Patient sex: M
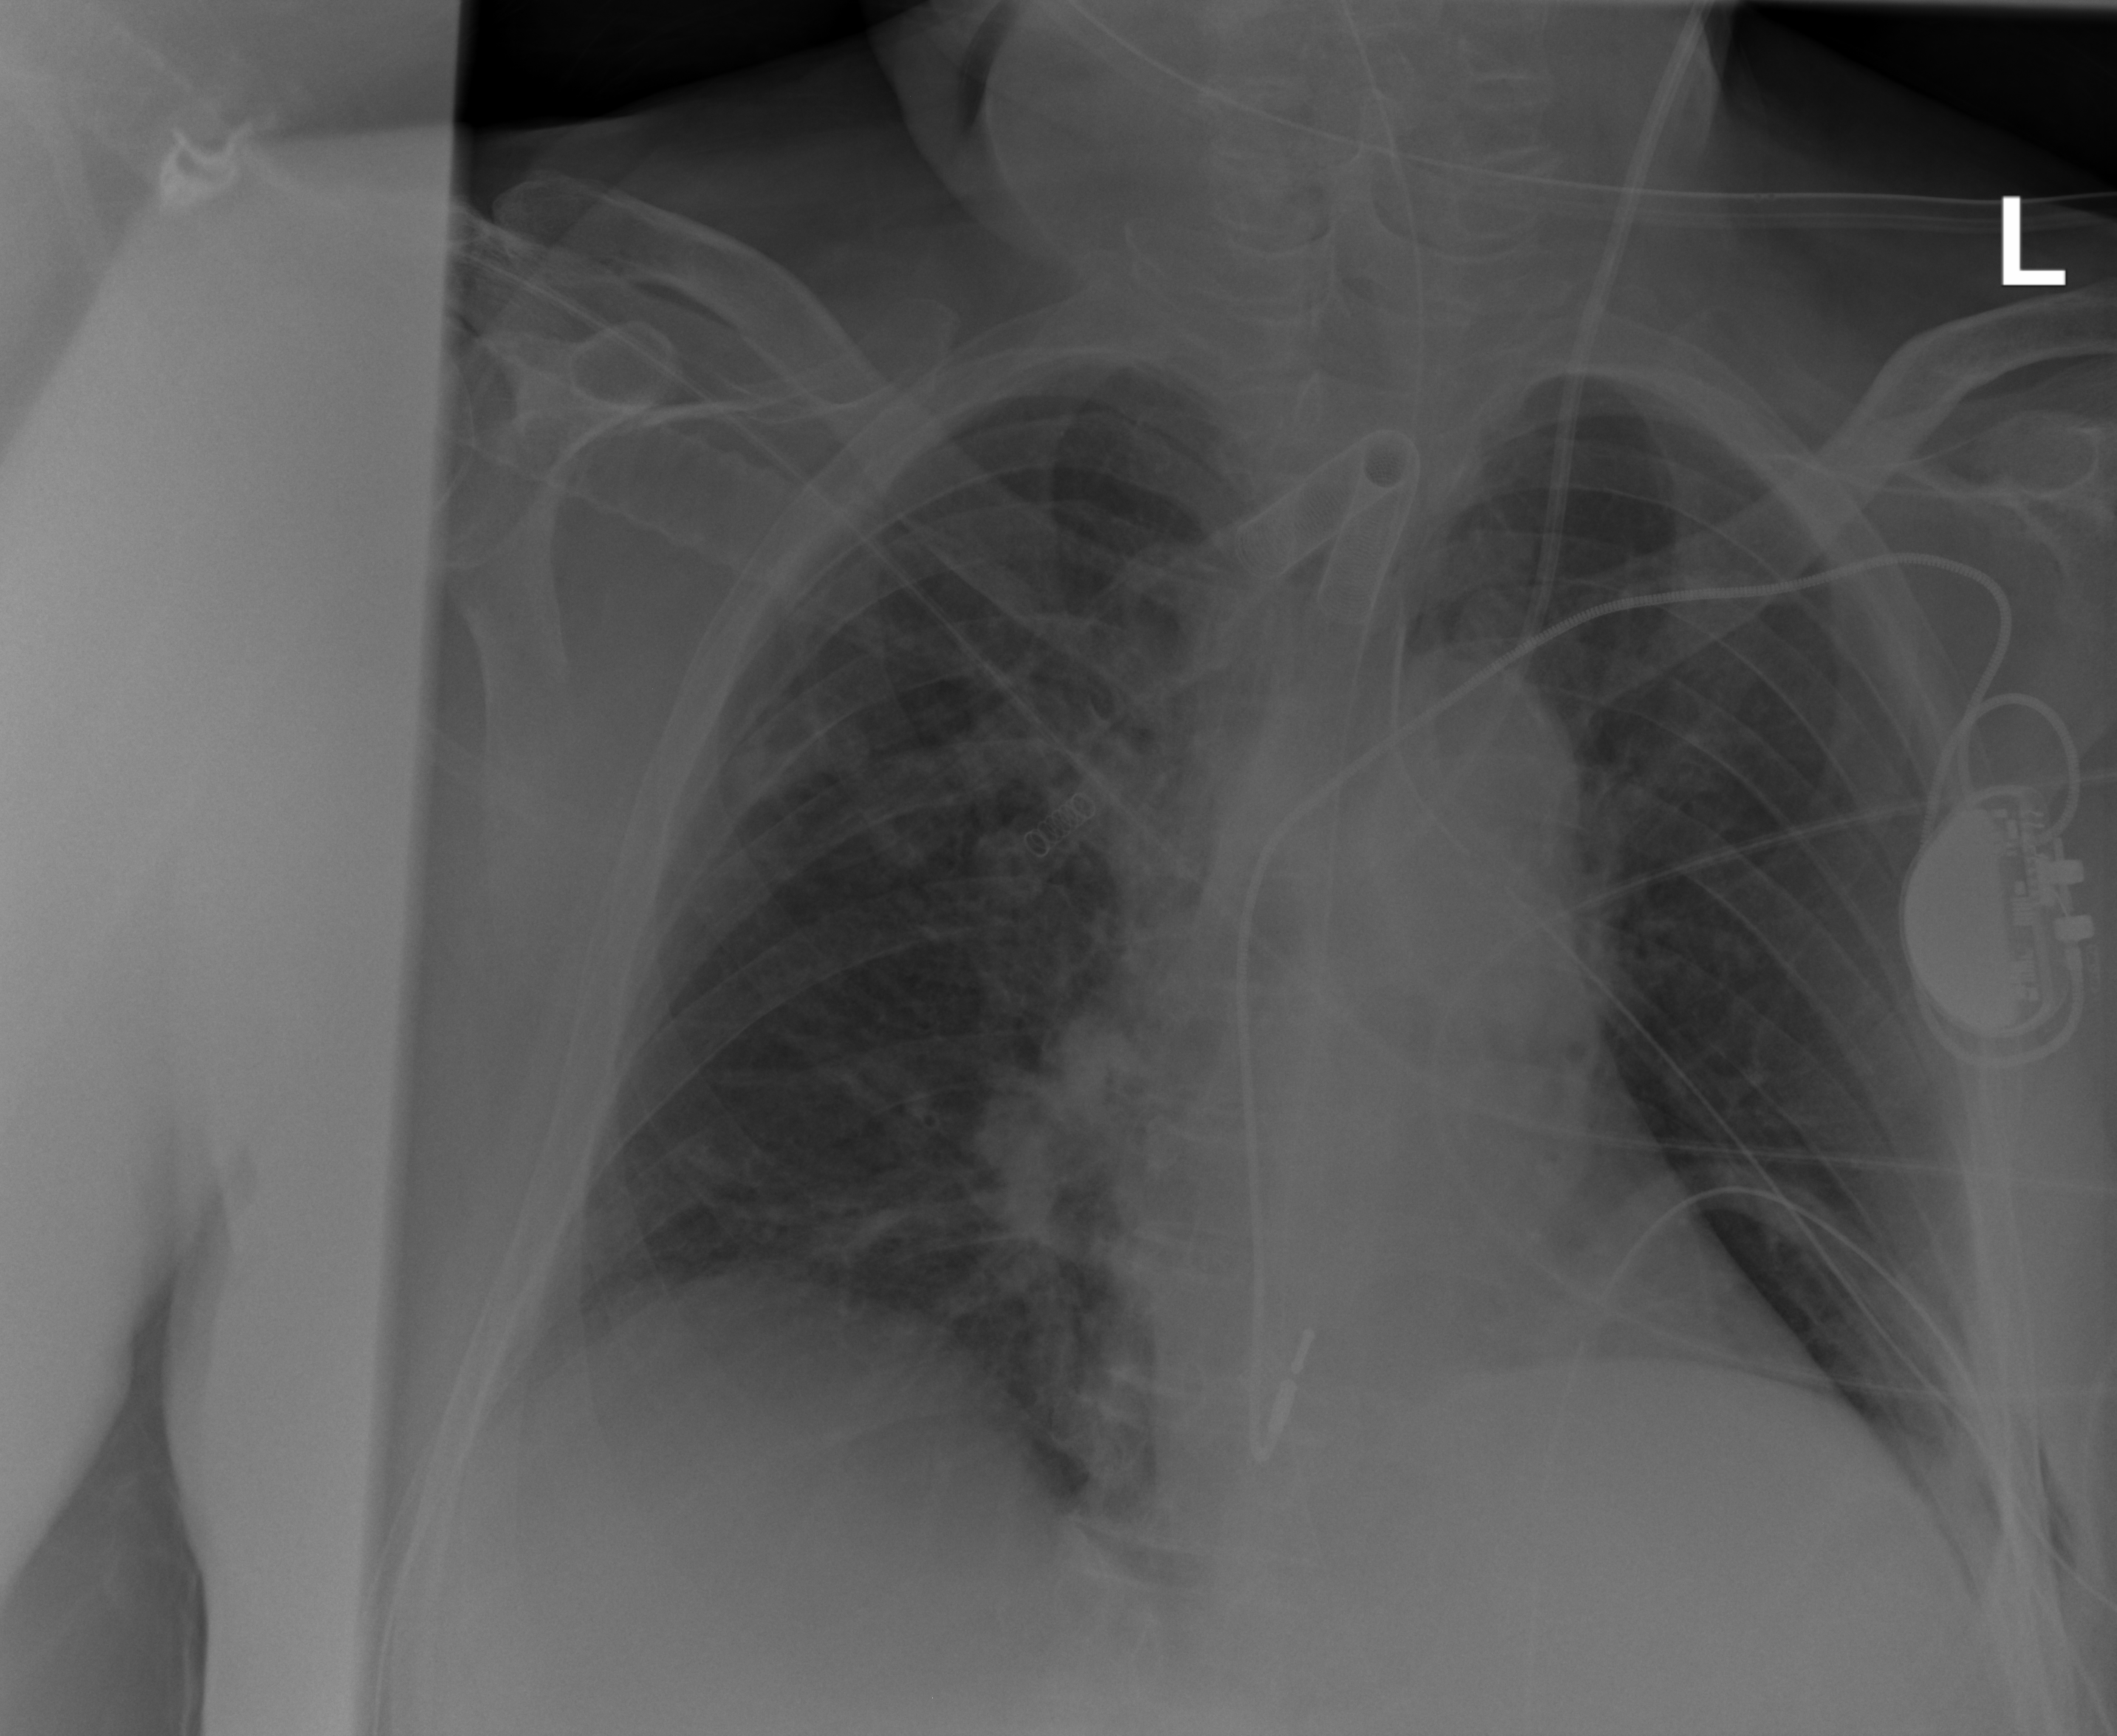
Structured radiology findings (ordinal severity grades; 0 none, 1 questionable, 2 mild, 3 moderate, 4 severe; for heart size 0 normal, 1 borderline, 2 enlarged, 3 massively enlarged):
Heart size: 0
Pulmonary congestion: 0
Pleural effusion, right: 0
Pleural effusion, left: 0
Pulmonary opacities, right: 0
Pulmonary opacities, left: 0
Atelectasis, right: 2
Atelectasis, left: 2